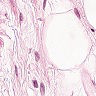
Metastatic tissue present: no